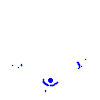
Particle: electron